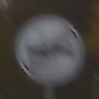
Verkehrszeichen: EndeUeberholverbot
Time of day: Midday
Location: Outdoor (Nature)
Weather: Overcast
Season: Autumn
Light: Natural